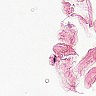
Metastatic tissue present: no